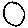
Label: circle